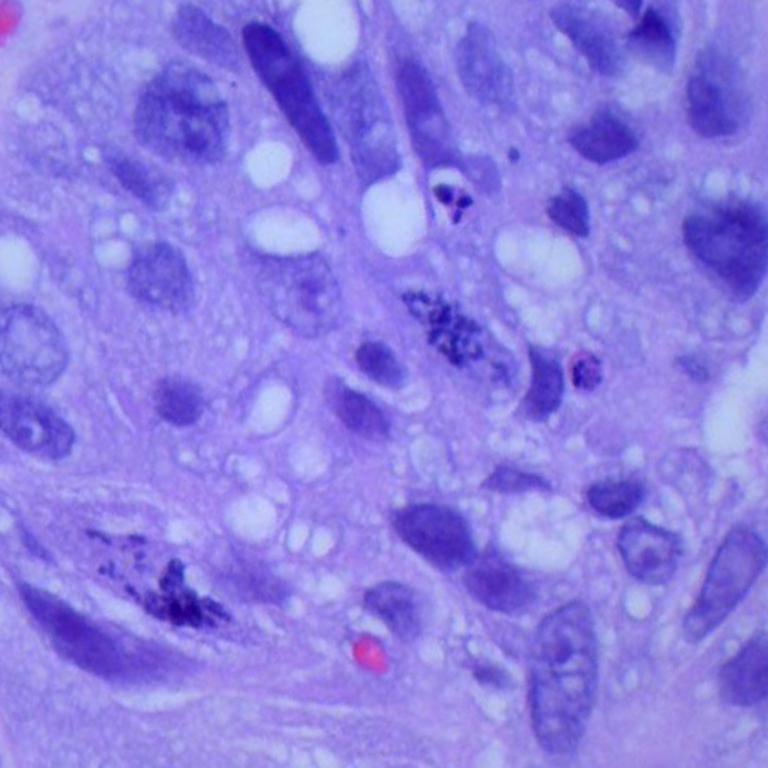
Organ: lung
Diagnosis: squamous carcinomas